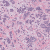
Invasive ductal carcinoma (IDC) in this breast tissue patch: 1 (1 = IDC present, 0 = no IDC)